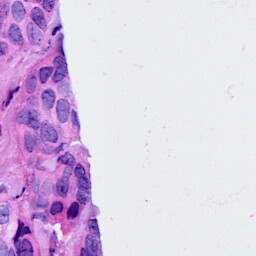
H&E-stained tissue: Breast